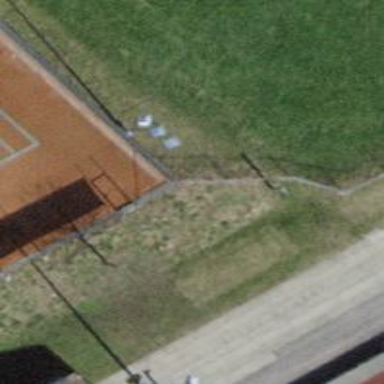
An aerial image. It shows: Fence is in the image.